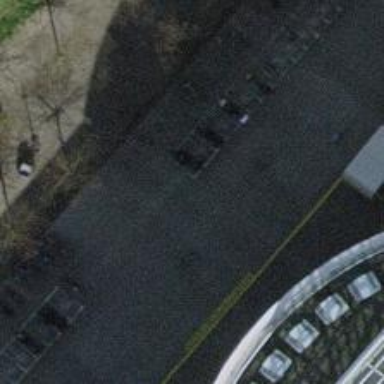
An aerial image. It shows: Motorcycle parking facility.